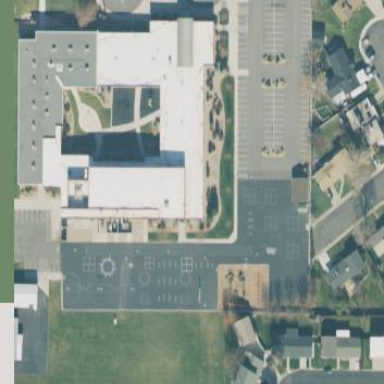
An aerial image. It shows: Asphalt schoolyard.